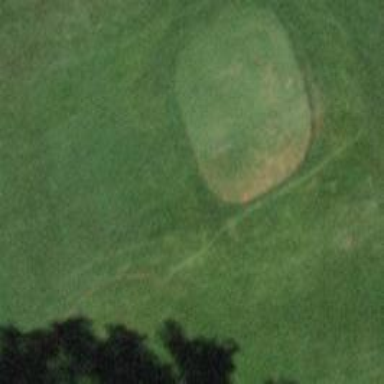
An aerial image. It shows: Golf tee on grassy land.